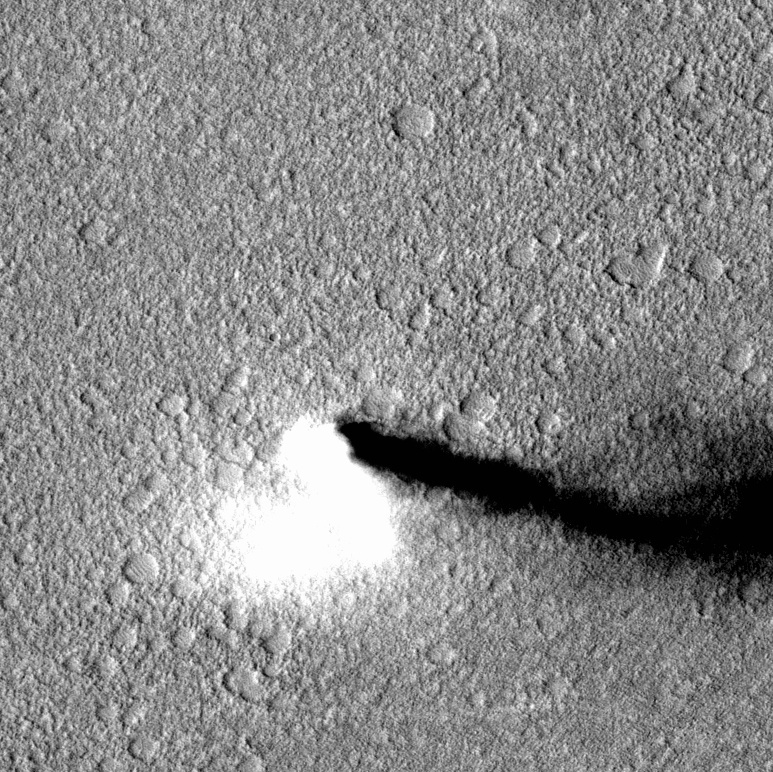
Label: dustdevil